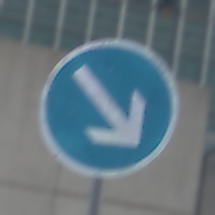
Verkehrszeichen: VorgeschriebeneVorbeifahrtRechts
Umgebung: Outdoor, Urban
Tageszeit: MorningAfternoon
Wetter: PartlyCloudy
Licht: Natural
Jahreszeit: NotSpecified
Kontrast: LowContrast